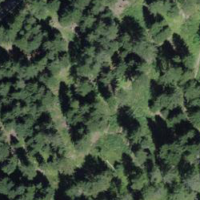
EUNIS habitat code: 43
Species observed at this site:
Larix decidua